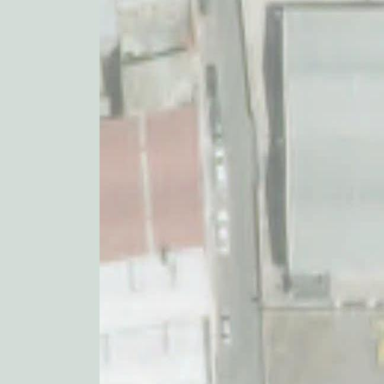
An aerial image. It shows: Warehouse.